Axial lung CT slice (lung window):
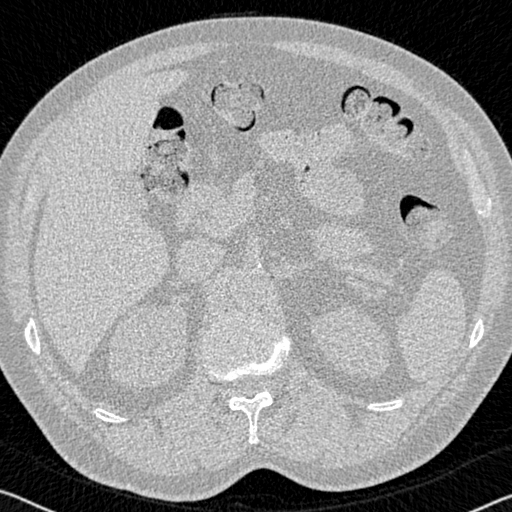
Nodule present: no